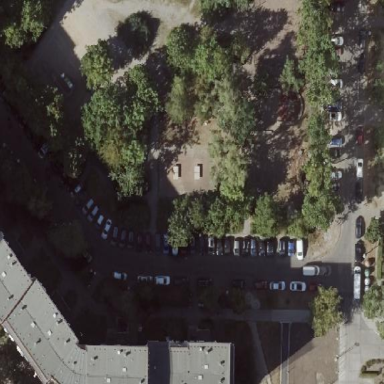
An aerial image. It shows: Parking available on the street side.